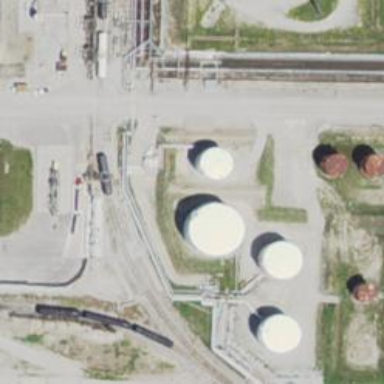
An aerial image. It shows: Storage tank with man-made structure.